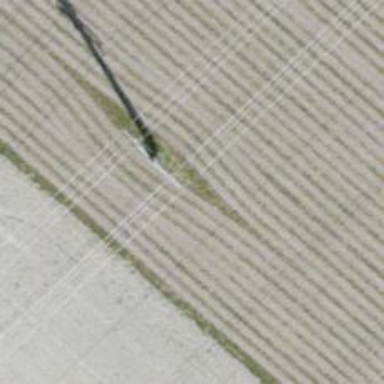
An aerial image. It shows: Power line in the image.